Field crop: maize
Growth stage: 2
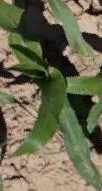
Species: maize